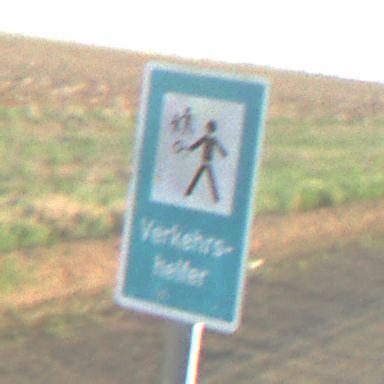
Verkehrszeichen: Verkehrshelfer
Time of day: SunriseSunset
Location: Outdoor (Nature)
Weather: Clear
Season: NotSpecified
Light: Natural